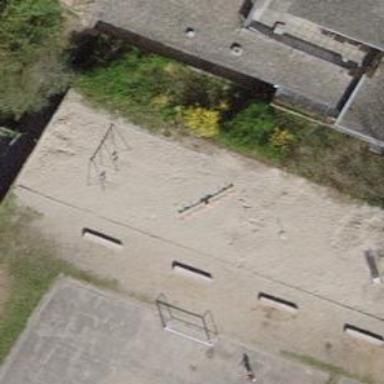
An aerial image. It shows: Seesaw in the playground.